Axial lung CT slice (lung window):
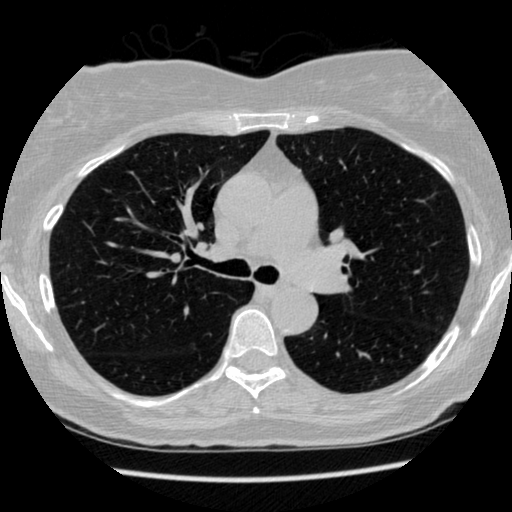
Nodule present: no